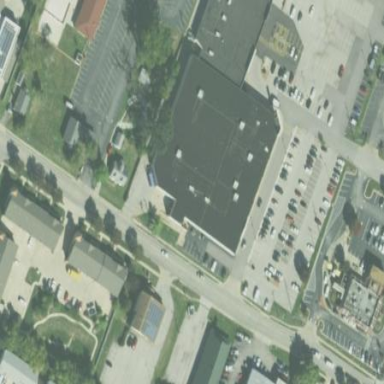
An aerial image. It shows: Retail building.